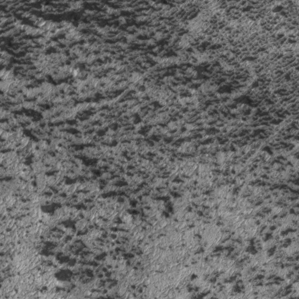
Label: frost